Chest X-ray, AP view. Patient: 32 years old, sex M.
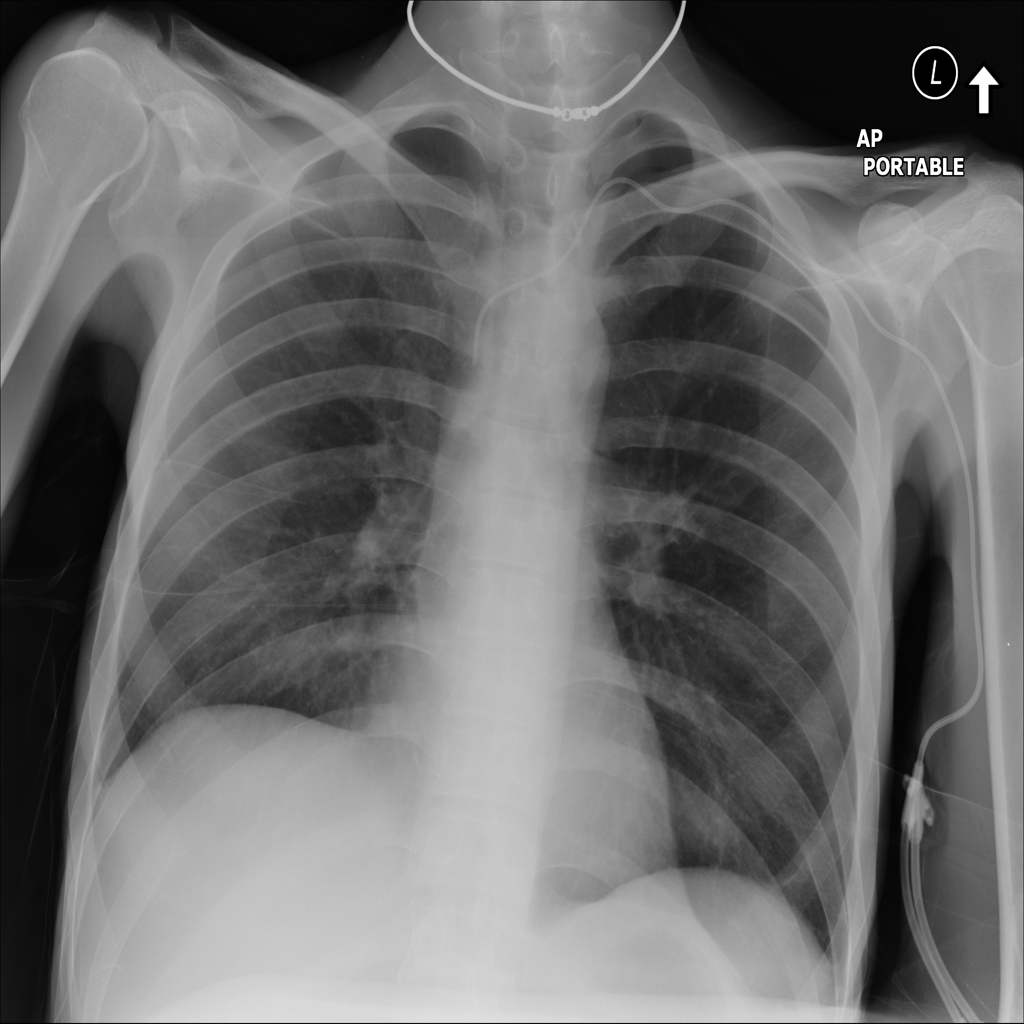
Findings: No Finding